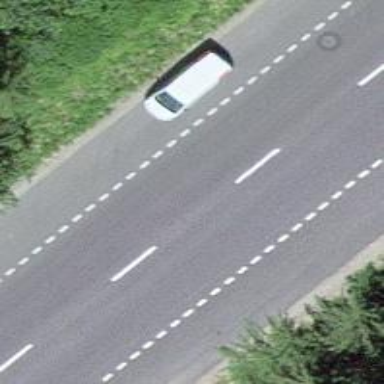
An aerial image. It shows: Rest area on the road.